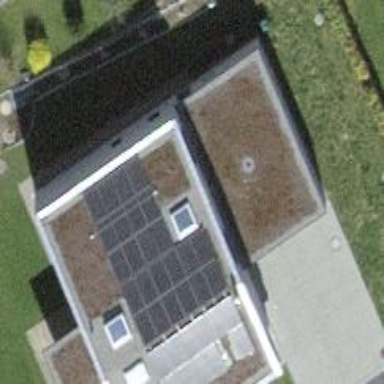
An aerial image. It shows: Solar power generator using photovoltaic method with solar photovoltaic panel types.